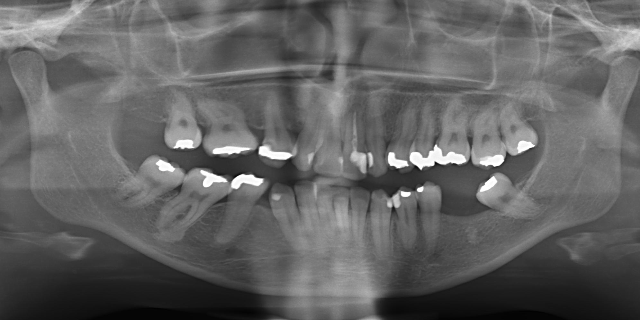
adult